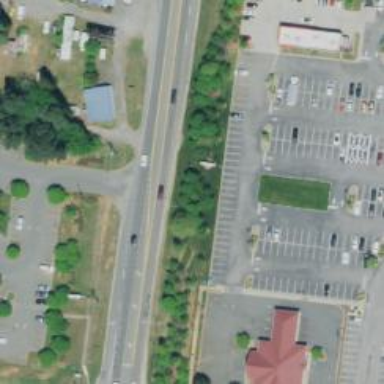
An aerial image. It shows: Asphalt trunk highway.